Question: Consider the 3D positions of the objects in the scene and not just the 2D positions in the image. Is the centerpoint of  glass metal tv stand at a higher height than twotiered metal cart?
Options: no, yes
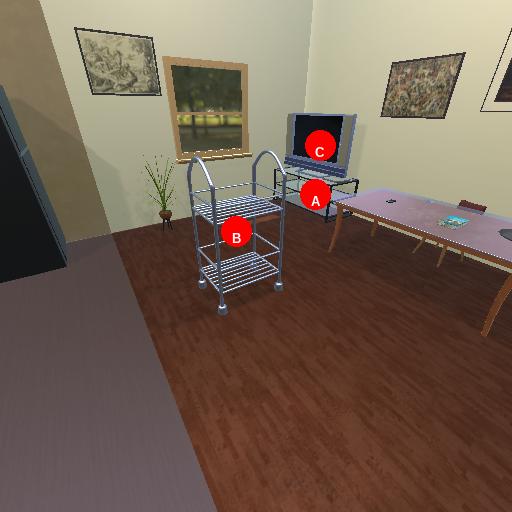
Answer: no